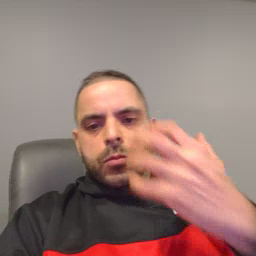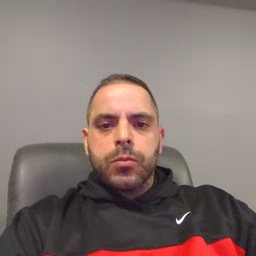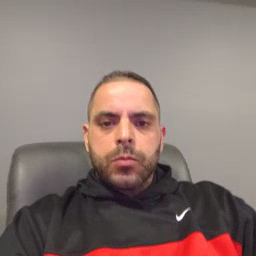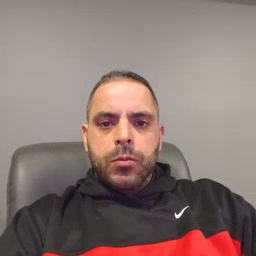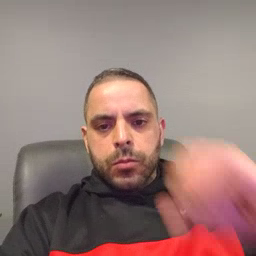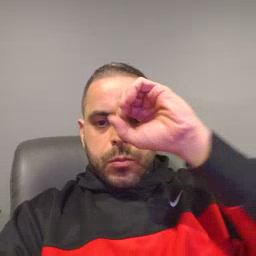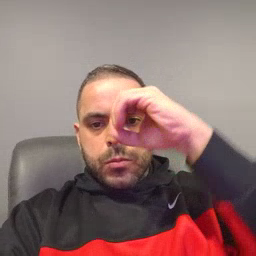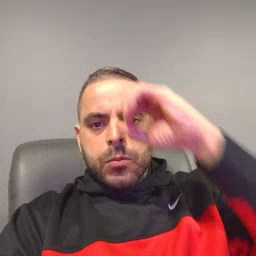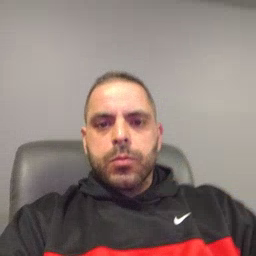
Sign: owl